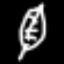
Label: leaf